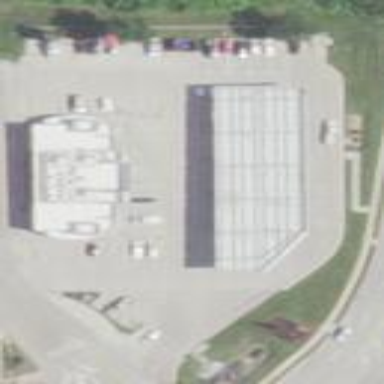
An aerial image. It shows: Fuel station.